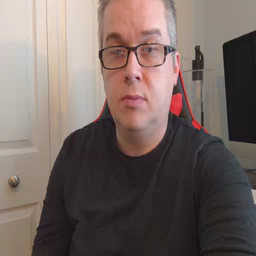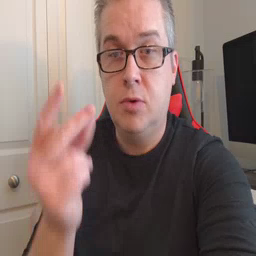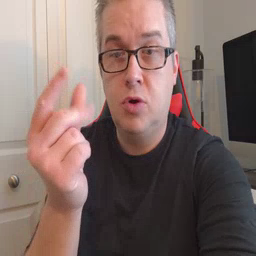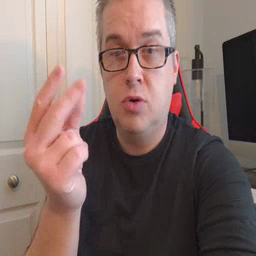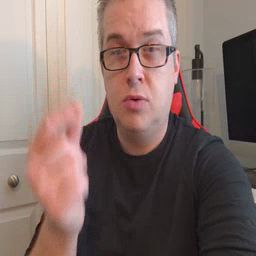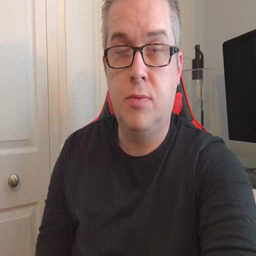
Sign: dog